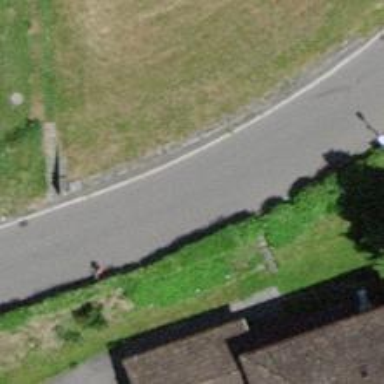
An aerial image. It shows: Hedge barrier.